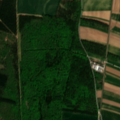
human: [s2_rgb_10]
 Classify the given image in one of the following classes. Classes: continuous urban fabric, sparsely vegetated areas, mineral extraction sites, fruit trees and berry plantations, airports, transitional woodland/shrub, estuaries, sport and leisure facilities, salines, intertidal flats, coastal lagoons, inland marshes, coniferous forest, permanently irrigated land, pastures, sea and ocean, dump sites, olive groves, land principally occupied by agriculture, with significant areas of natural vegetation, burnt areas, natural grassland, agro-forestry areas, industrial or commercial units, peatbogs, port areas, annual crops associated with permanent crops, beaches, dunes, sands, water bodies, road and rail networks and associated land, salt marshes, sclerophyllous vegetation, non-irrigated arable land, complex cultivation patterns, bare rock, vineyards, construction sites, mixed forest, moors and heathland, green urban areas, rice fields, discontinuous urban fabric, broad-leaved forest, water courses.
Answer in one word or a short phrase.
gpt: non-irrigated arable land, broad-leaved forest, mixed forest